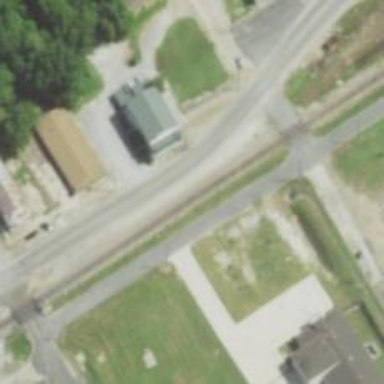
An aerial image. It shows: Railway service station.